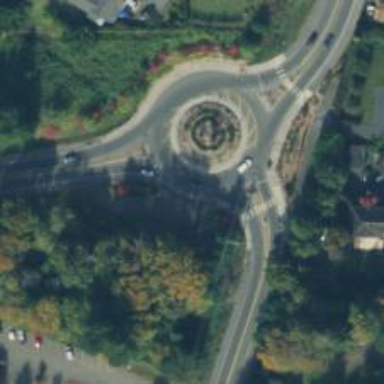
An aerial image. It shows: Secondary road with asphalt surface leading to roundabout.